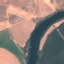
Land use / land cover: River